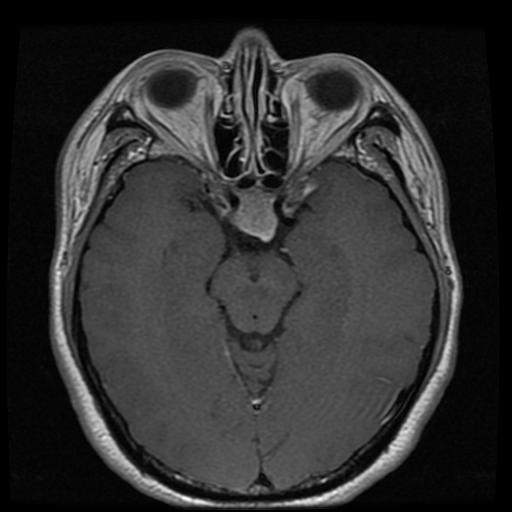
Label: pituitary